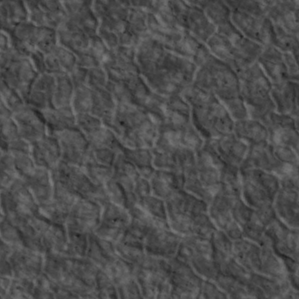
Label: non_frost